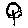
Label: tree